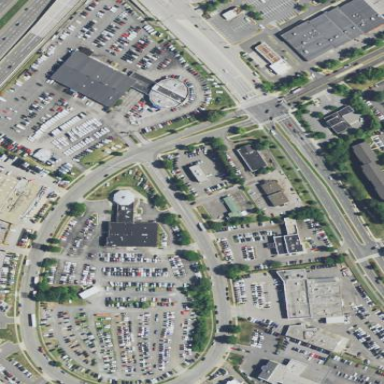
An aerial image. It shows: Retail area.